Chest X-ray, PA view. Patient: 31 years old, sex F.
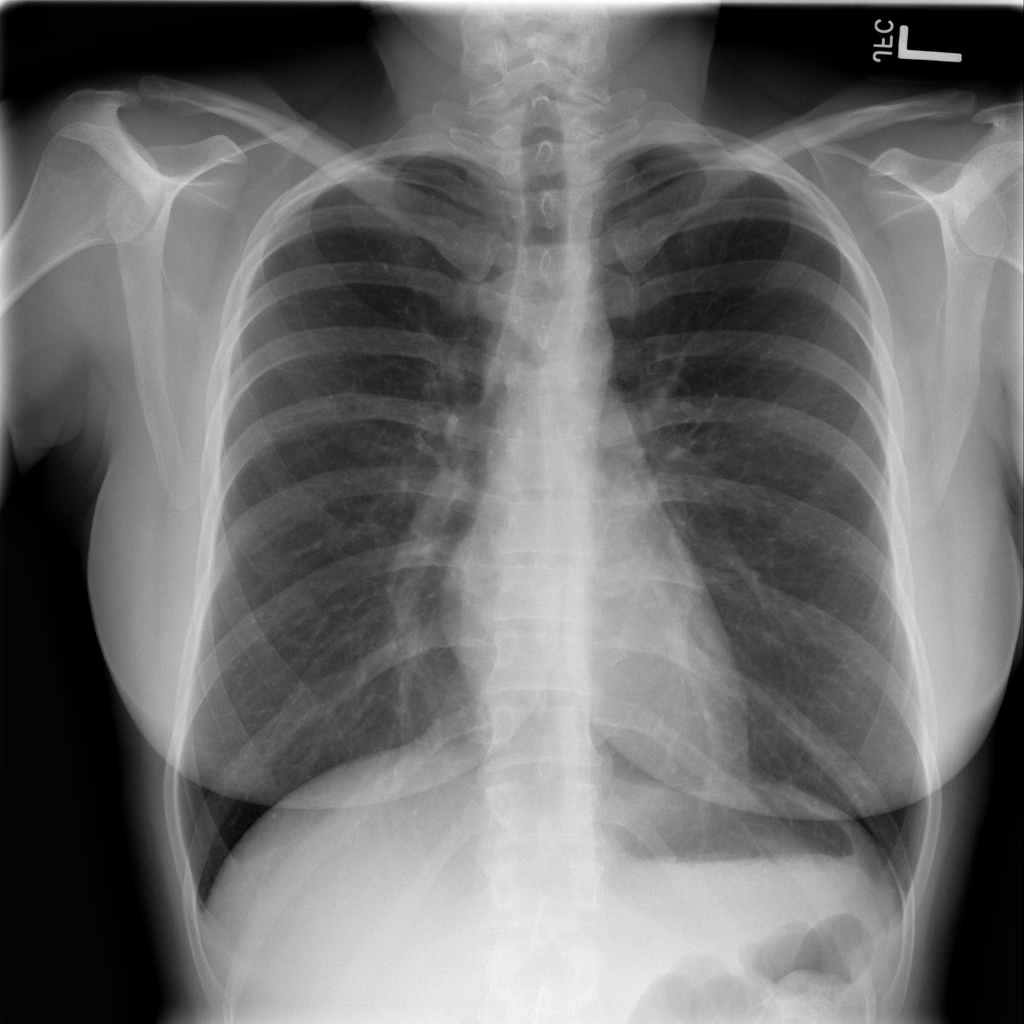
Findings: No Finding